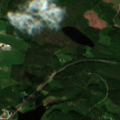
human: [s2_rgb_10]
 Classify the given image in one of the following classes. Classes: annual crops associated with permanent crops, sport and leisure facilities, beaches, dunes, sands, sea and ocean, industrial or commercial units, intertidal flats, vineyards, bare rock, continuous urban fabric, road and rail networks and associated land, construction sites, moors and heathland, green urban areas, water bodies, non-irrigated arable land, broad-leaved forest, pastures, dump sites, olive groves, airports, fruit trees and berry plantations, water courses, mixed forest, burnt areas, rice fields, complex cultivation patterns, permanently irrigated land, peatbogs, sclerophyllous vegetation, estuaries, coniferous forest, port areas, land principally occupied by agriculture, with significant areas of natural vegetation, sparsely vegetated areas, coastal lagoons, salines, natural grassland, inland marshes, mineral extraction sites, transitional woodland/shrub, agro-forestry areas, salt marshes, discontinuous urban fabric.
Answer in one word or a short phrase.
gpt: non-irrigated arable land, coniferous forest, mixed forest, transitional woodland/shrub